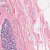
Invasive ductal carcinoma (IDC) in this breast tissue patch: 0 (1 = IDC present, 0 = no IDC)